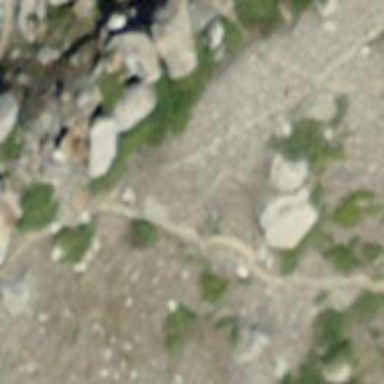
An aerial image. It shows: Path.